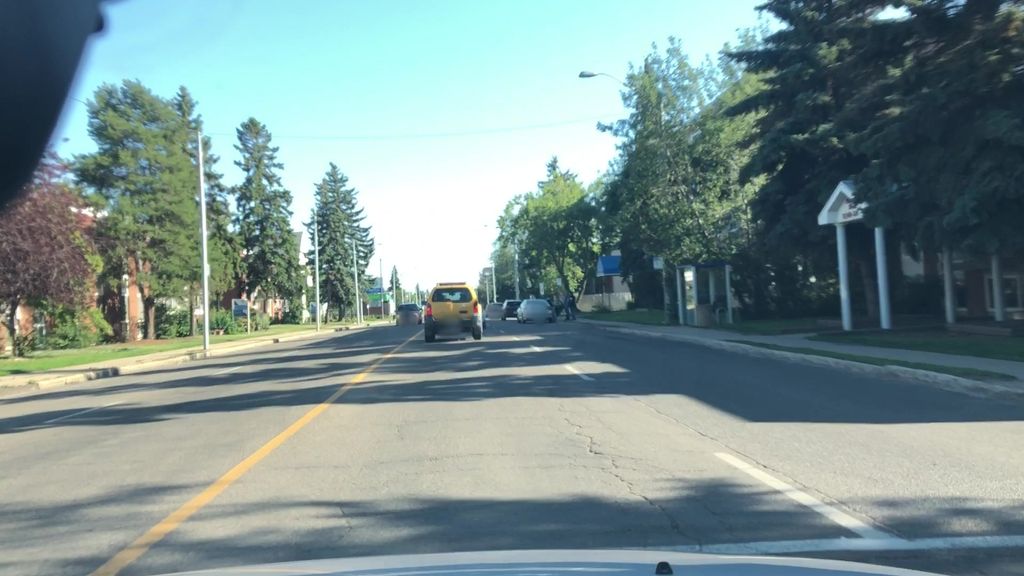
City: edmonton